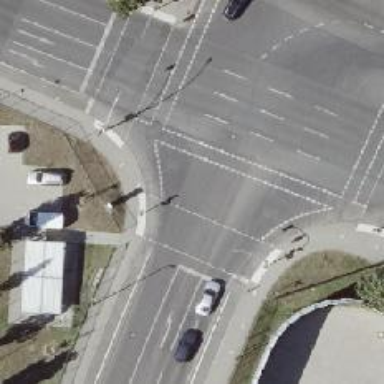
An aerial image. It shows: Cycleway with asphalt surface. There is crossing with traffic signals for cyclists.